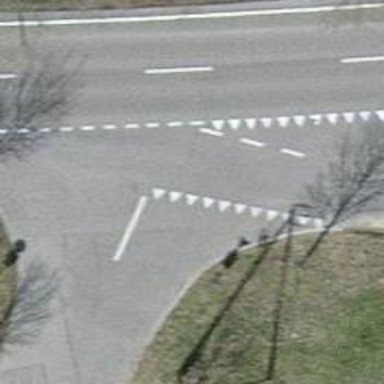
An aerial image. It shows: Road with "give way" sign.